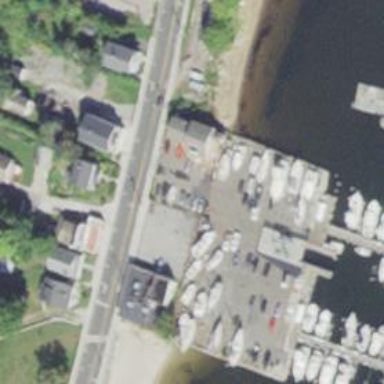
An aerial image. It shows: Marina on leisure land.